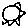
Label: sun